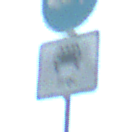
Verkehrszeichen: MehrfachbesetzePersonenkraftwagenFrei
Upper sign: Busssonderstreifen
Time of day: MorningAfternoon
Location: Outdoor (Suburban)
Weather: Clear
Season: NotSpecified
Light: Natural